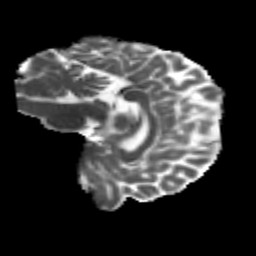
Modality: MD
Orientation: sagittal
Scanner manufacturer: siemens
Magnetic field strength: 3 T
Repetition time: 4.16 s
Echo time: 0.0806 s